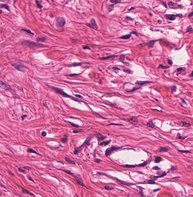
Tumor epithelial tissue: no
Tumor-associated stroma tissue: yes
Normal tissue: no